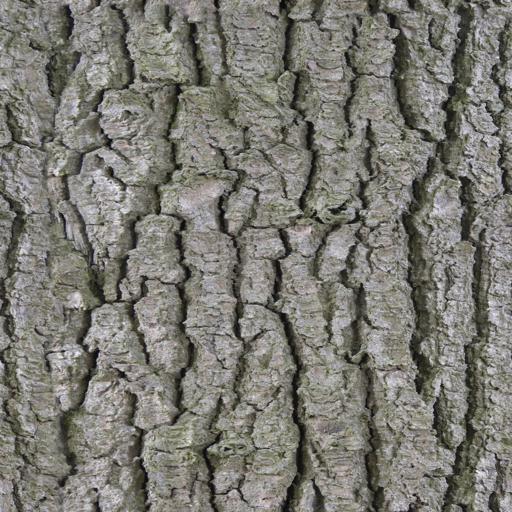
Tags: bark dark rough tree wood wooden